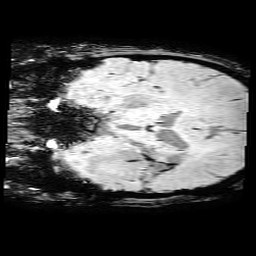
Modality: SWI
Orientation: coronal
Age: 34
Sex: male
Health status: ill
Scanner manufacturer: philips
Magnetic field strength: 3 T
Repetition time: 0.031 s